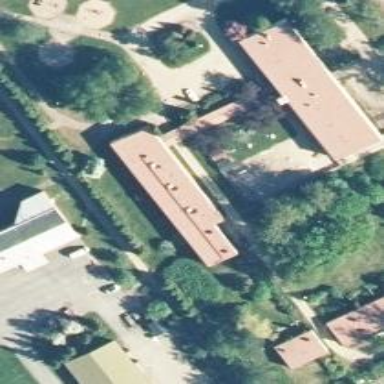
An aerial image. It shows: Office serving as community center.